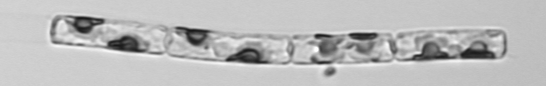
Label: Guinardia_delicatula